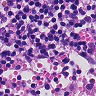
Metastatic tissue present: no